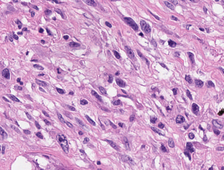
Tumor epithelial tissue: no
Tumor-associated stroma tissue: yes
Normal tissue: no